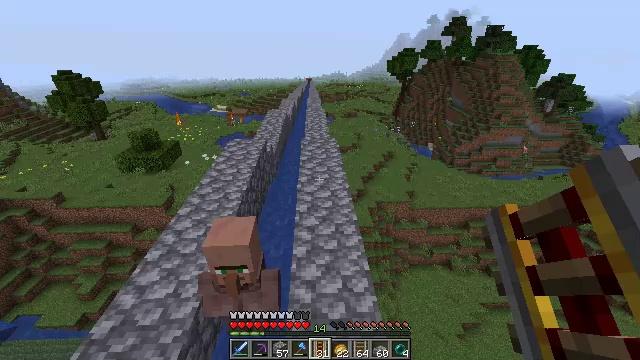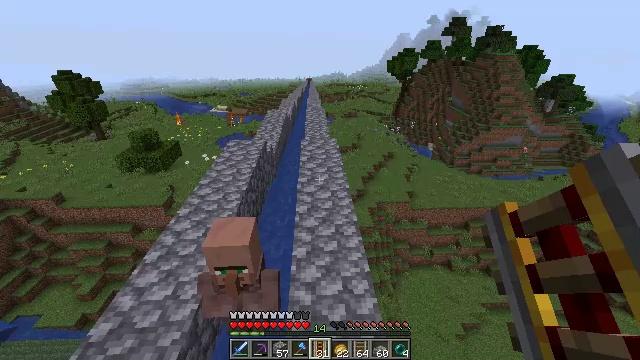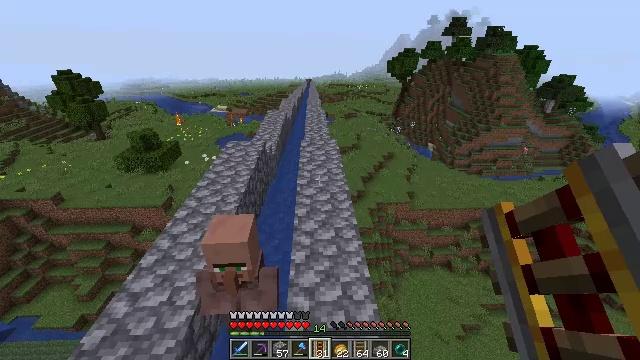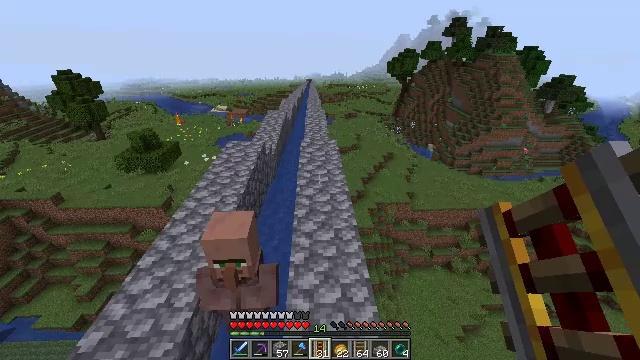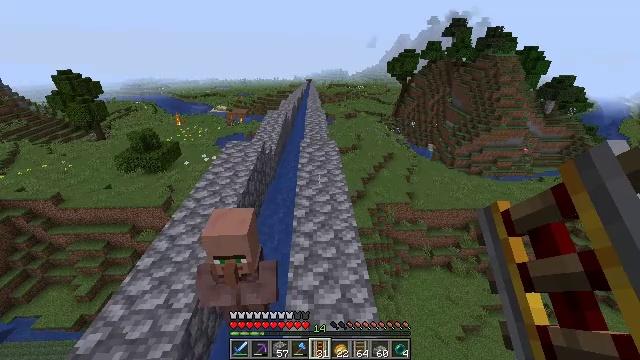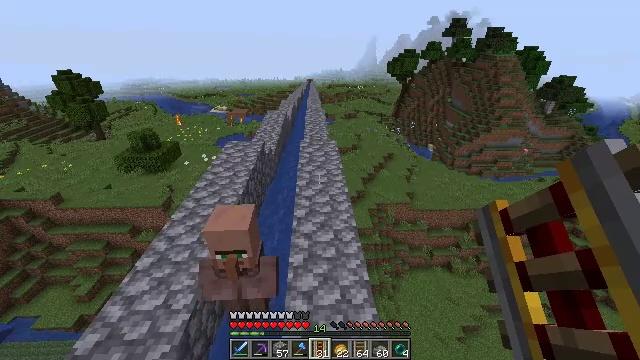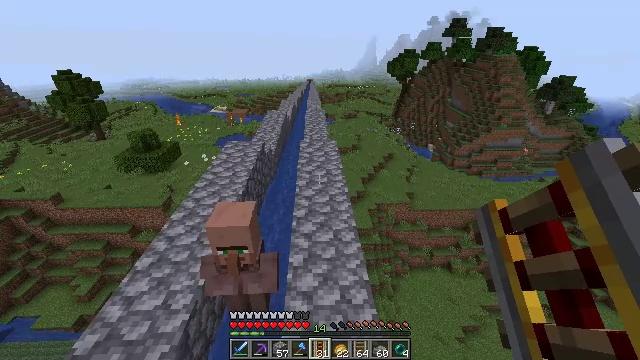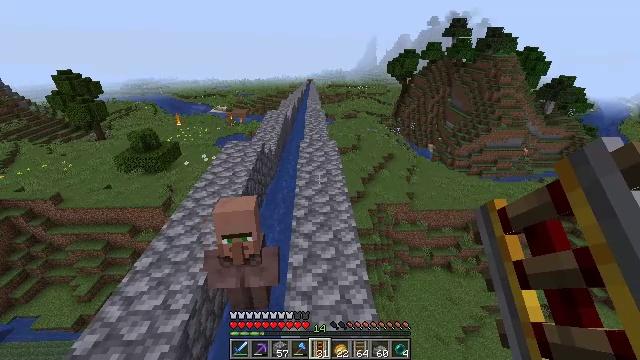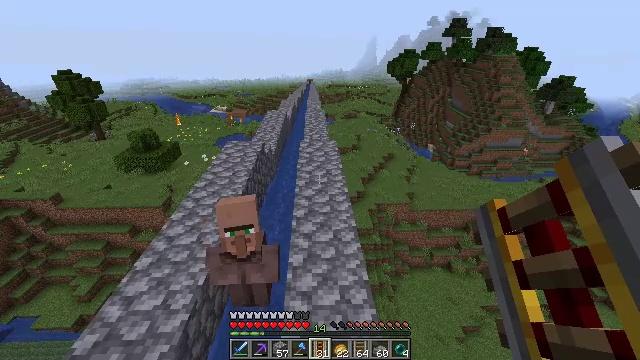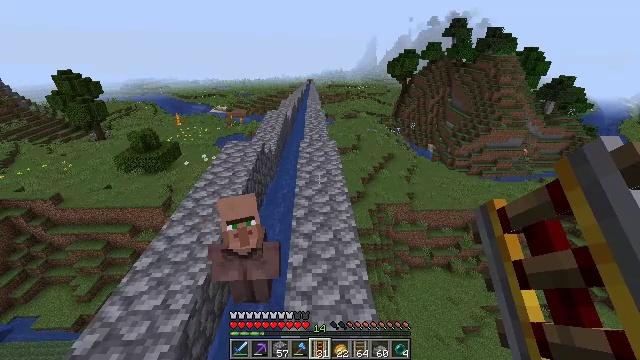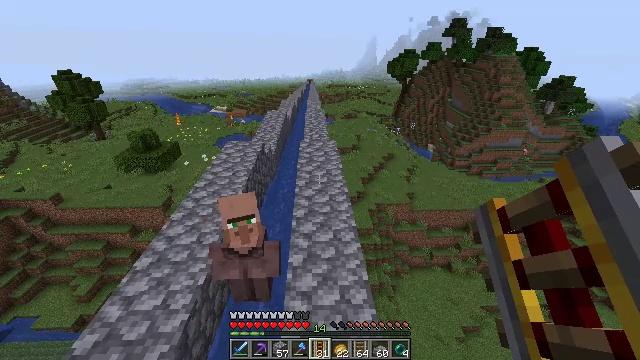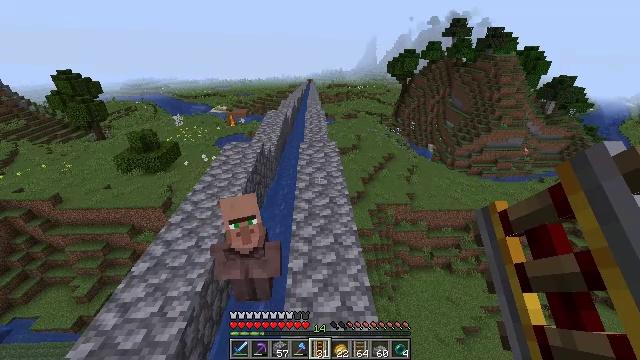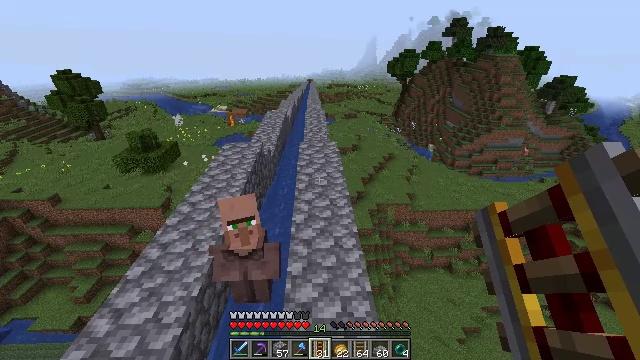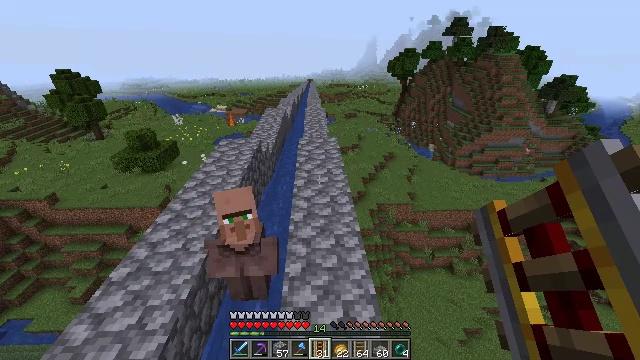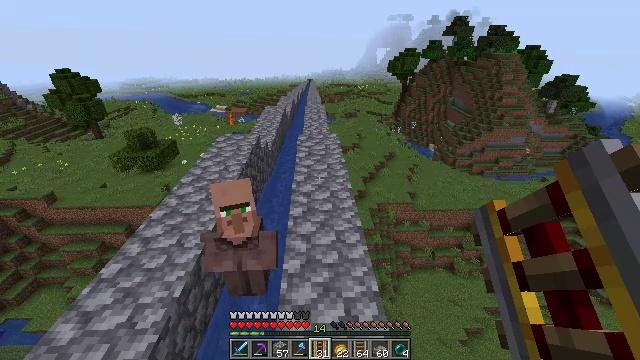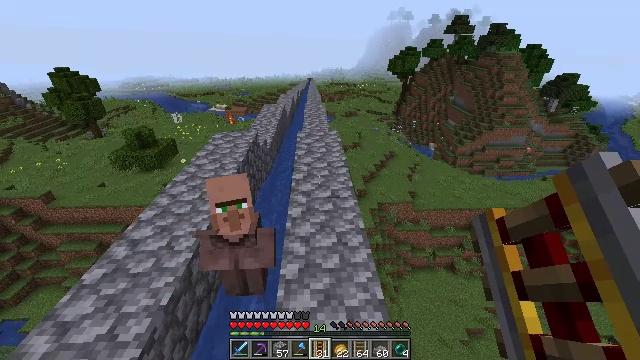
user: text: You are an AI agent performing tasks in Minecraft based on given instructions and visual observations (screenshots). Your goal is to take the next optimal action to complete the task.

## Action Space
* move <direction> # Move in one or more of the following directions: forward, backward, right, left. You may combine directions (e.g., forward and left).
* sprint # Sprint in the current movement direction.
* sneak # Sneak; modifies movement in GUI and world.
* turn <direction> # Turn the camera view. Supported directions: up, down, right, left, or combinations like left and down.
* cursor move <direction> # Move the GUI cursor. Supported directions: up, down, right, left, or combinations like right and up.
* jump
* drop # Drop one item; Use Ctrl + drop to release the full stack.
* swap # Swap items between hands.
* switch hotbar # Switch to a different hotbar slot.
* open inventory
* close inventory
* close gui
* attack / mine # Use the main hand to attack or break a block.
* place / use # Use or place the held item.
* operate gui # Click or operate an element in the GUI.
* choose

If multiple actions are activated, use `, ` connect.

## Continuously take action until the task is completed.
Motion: motion action
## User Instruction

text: Collect dirt by holding left button.
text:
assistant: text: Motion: no_op
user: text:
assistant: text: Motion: no_op
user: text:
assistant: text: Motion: no_op
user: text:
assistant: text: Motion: no_op
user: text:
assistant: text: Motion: no_op
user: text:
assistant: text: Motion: no_op
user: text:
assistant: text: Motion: no_op
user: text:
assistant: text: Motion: no_op
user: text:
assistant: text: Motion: no_op
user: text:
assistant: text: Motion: no_op
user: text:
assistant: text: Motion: move forward
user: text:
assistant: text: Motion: move forward
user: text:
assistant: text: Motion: move forward
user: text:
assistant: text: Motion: move forward
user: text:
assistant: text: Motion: move forward
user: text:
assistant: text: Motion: no_op
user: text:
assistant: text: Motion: no_op
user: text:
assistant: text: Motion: no_op
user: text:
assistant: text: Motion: no_op
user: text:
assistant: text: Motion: no_op
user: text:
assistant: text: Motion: no_op
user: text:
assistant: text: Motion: no_op
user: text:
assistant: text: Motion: no_op
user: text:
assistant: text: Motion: no_op
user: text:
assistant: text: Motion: no_op
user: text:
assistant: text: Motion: no_op
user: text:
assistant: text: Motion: no_op
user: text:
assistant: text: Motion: move forward
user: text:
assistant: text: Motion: move forward
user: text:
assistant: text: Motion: move forward